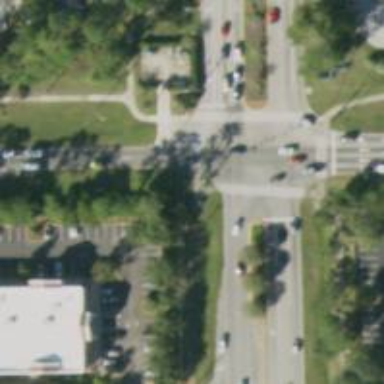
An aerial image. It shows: Crossing on asphalt path.